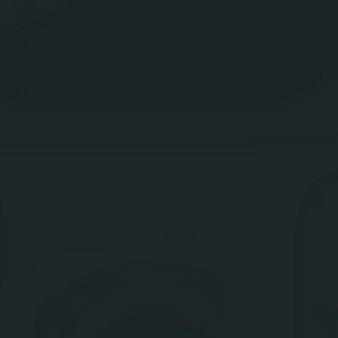
Label: other